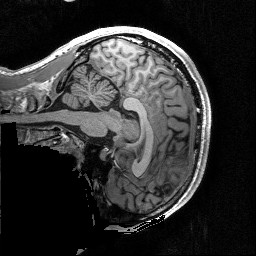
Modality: T1w
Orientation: sagittal